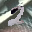
Label: 2